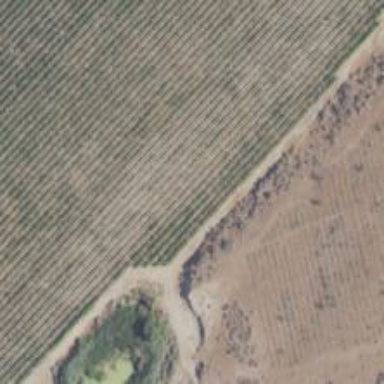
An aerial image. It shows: Vineyard growing grapes.